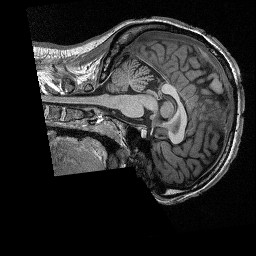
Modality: T1map
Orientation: sagittal